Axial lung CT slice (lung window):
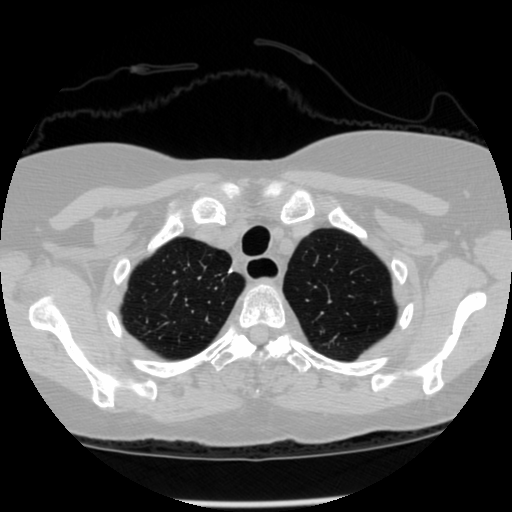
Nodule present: no